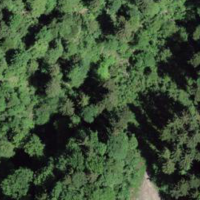
EUNIS habitat code: 44
Species observed at this site:
Sanicula europaea
Rosa arvensis